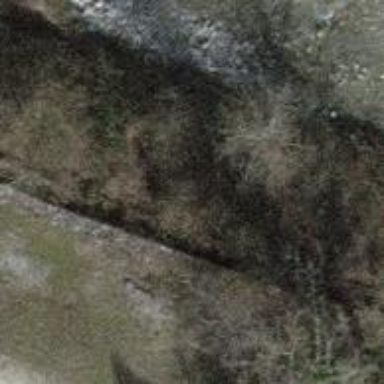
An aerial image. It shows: Retaining wall.